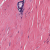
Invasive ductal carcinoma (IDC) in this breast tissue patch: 0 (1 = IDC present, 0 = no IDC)